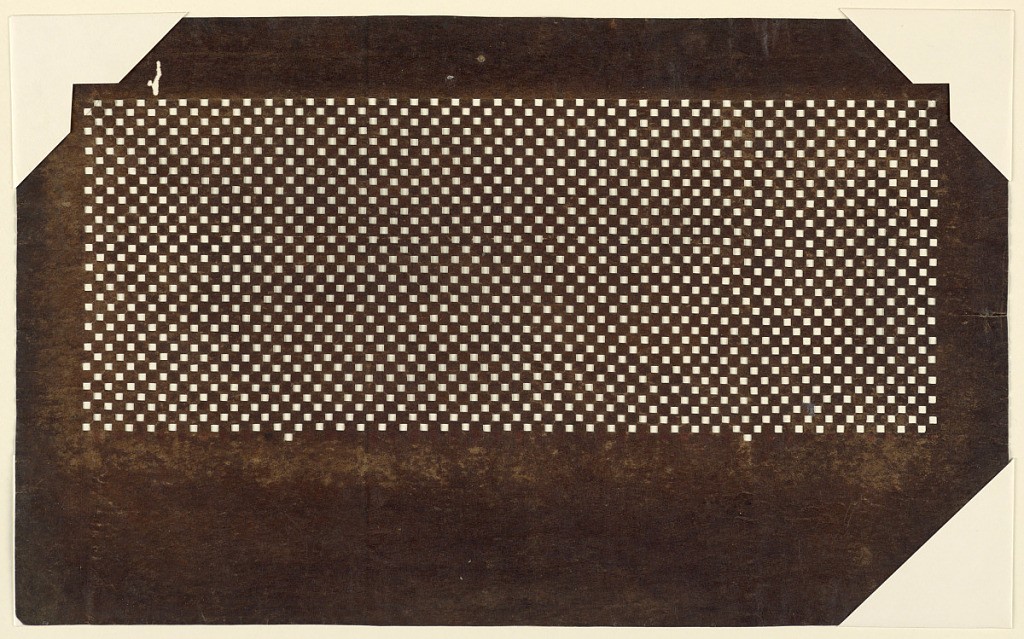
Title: Checkered Pattern
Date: late 18th - mid 19th century
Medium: Mulberry paper (kozo washi) treated with fermented persimmon tannin (kakishibu)
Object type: Katagami
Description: This checkered pattern is formed using a square punch tool. The stencil seems to be a bit worn away on the edges.